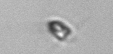
Label: Pyramimonas